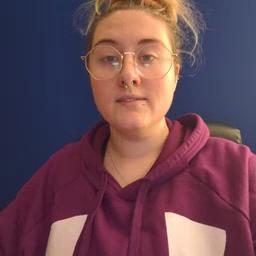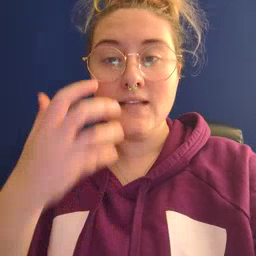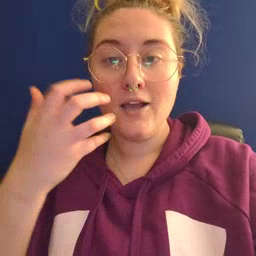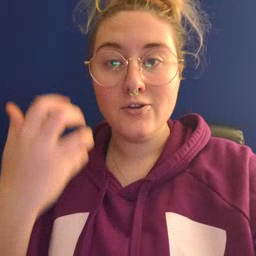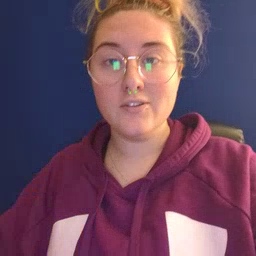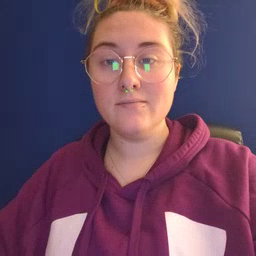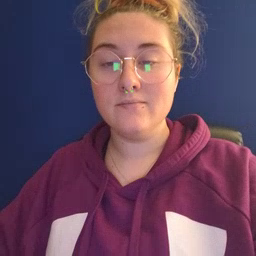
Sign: tiger